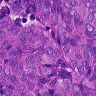
Metastatic tissue present: yes